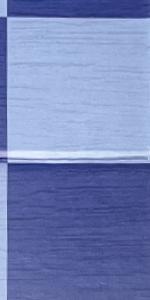
Label: Empty